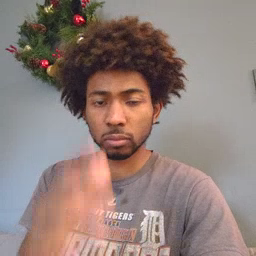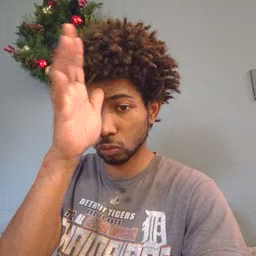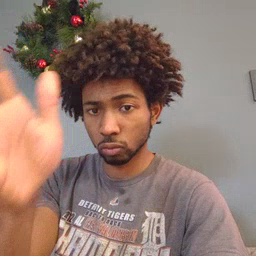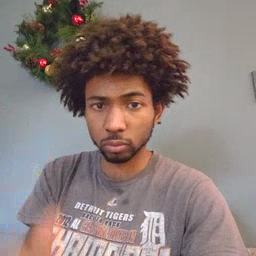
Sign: grandpa